Interaction volume radius: 5 \u00c5
Interaction volume height: 45 \u00c5
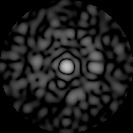
Disorder parameter: 0.8469